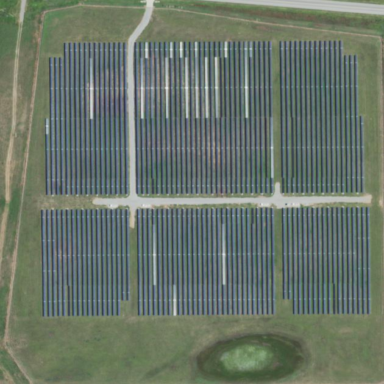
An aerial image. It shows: Solar power plant.